Question: I have a 'UIViewController' that contains a 'UITableView'.
This 'UIViewController' is being displayed in a 'UIPopoverController'.
Now, the things is that the number of items in the 'tableView' is not constant, and I want the size of the popover (that is - the 'popoverContentSize'), to adjust according to the number of items in the 'tableView'
Naively, I was thinking that if I'll set the 'contentSizeForViewInPopover' in 'viewDidLoad' after I'm loading the 'tableView' with all the items - It'll do it.
It didn't.
So the make it short, my question is: How can I change the 'popoverContentSize' directly from the 'contentViewController' - after it's been presented?
Appendix:

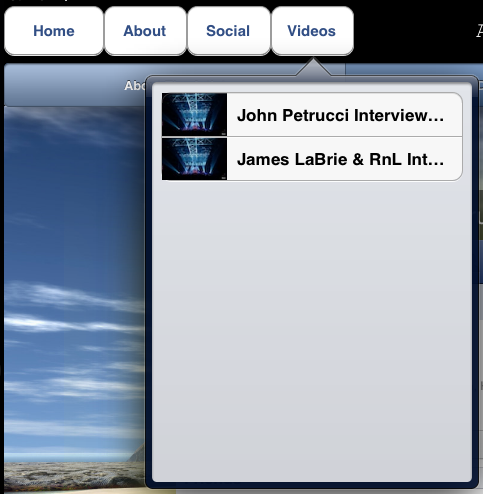
Answer: I might be very late to answer but for new user from iOS 7
please use the following line in your i,e of your
'''
-(void) viewDidAppear:(BOOL)animated{
[super viewDidAppear:animated];
self.preferredContentSize=myTableView.contentSize;
}
'''
Hope this will help for iOS 7 user.